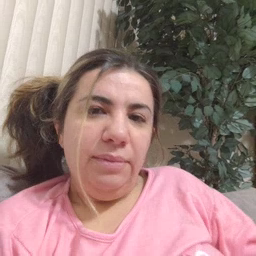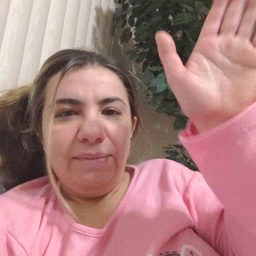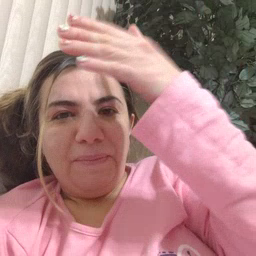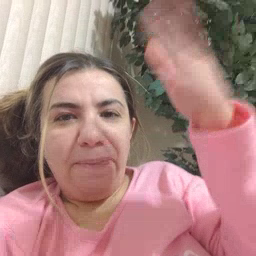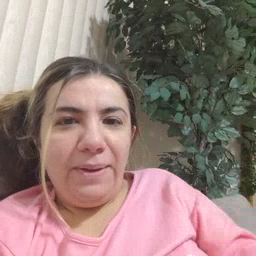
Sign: flag